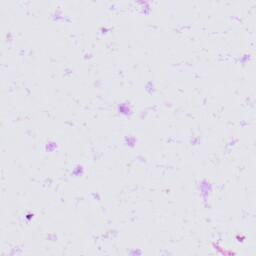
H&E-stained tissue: Skin